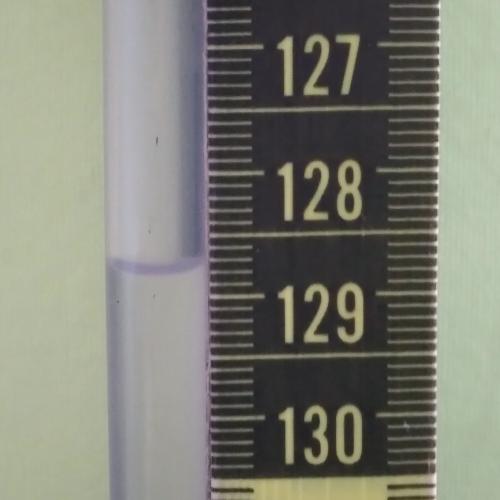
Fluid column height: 128.8 cm